Field crop: tomato
Growth stage: 1
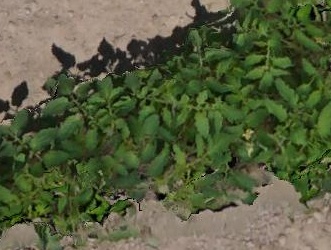
Species: tomato